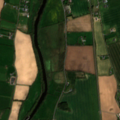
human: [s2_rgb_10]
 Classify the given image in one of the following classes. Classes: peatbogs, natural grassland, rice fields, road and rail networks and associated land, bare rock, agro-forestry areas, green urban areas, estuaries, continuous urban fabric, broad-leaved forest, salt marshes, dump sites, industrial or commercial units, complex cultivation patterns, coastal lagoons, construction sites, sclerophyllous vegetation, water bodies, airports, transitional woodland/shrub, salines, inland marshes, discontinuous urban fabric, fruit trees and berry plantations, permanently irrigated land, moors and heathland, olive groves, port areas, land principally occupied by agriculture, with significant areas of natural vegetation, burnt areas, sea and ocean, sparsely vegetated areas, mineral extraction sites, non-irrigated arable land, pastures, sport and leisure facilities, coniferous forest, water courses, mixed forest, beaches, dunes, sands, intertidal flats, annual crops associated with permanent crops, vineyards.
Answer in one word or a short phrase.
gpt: non-irrigated arable land, pastures, land principally occupied by agriculture, with significant areas of natural vegetation